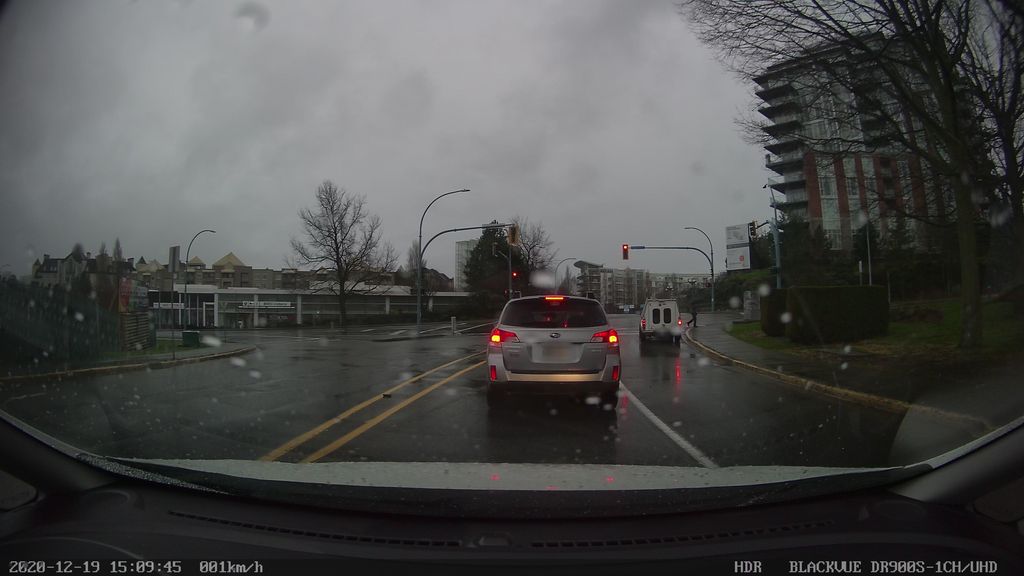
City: victoria